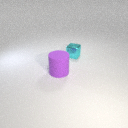
small cyan metal cube to the right of large purple rubber cylinder